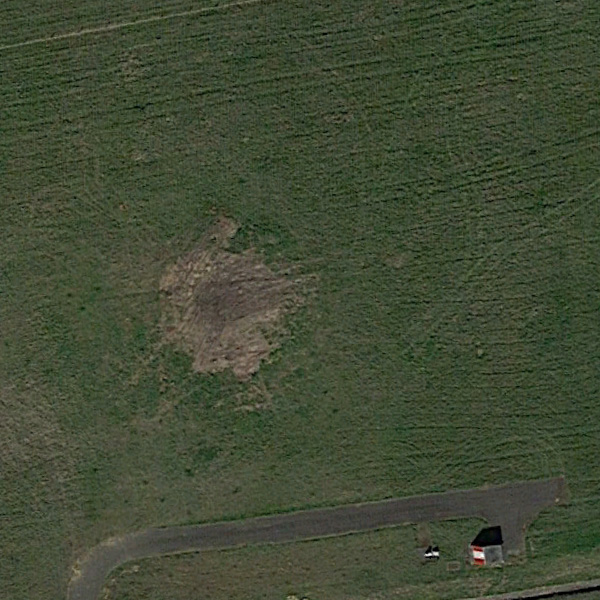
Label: Meadow